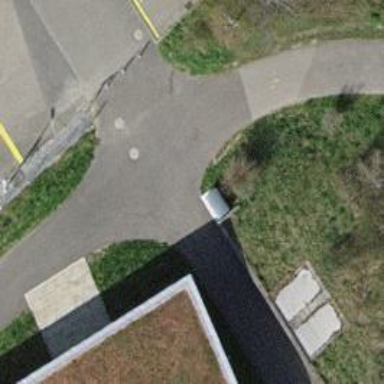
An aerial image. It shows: Pedestrian road.